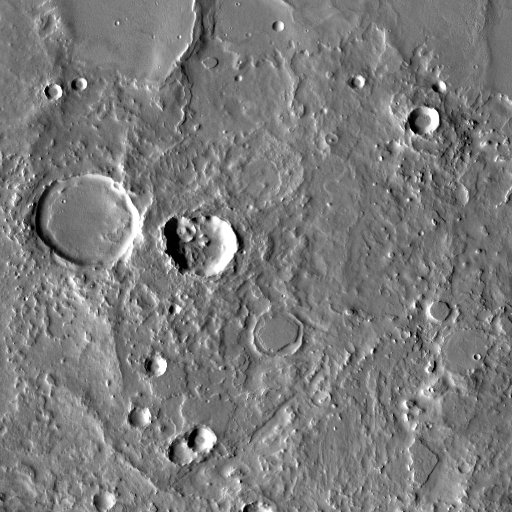
Crater classes present: Background, Other, Buried